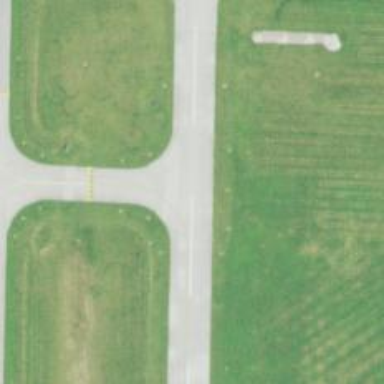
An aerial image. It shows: Taxiway at the airport with asphalt surface.